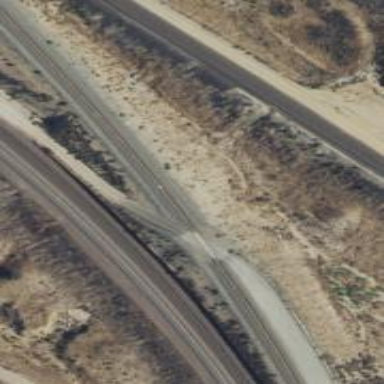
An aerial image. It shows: Railway track.